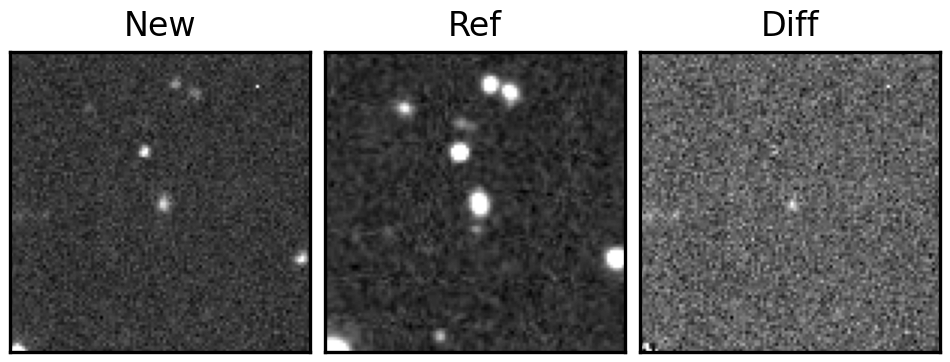
Label: real